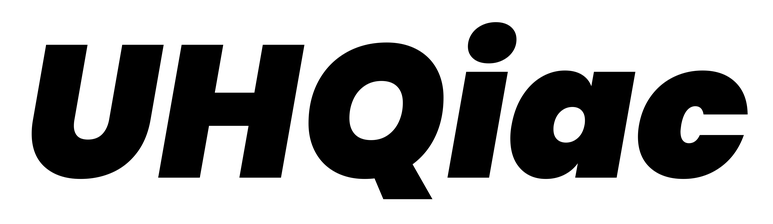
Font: Poppins-BlackItalic